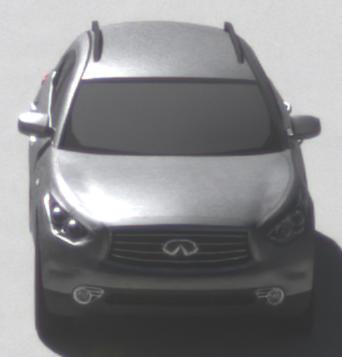
Make: Infiniti
Model: FX 37
Detailed model: FX (S51)
Model produced from: 2012/07
Model produced until: 2013/10
Doors: 5
Color: gray
Road condition: dry road
Daytime: midday
Contrast: high contrast